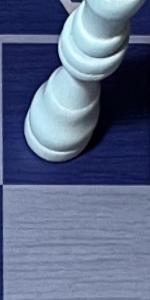
Label: Empty